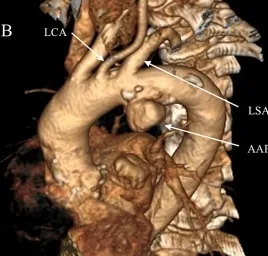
3D CT-scan showing the AAP, with the neck present just caudally from LSA on the lesser aortic arch curvature. (AAP - aortic arch pseudoaneurysm, LSA - left subclavian artery).
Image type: radiology (ct)